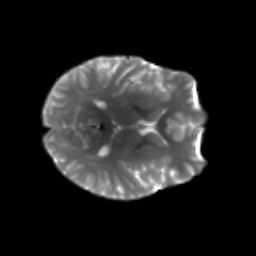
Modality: T2w
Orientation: axial
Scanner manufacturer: siemens
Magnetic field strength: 3 T
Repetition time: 4.16 s
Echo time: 0.0806 s